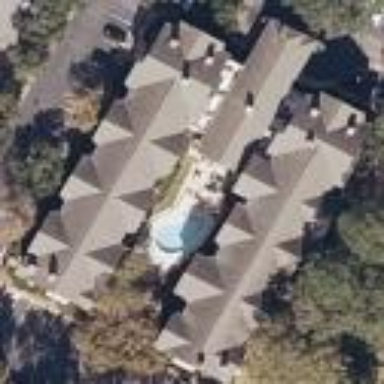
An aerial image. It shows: Hotel building.